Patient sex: M
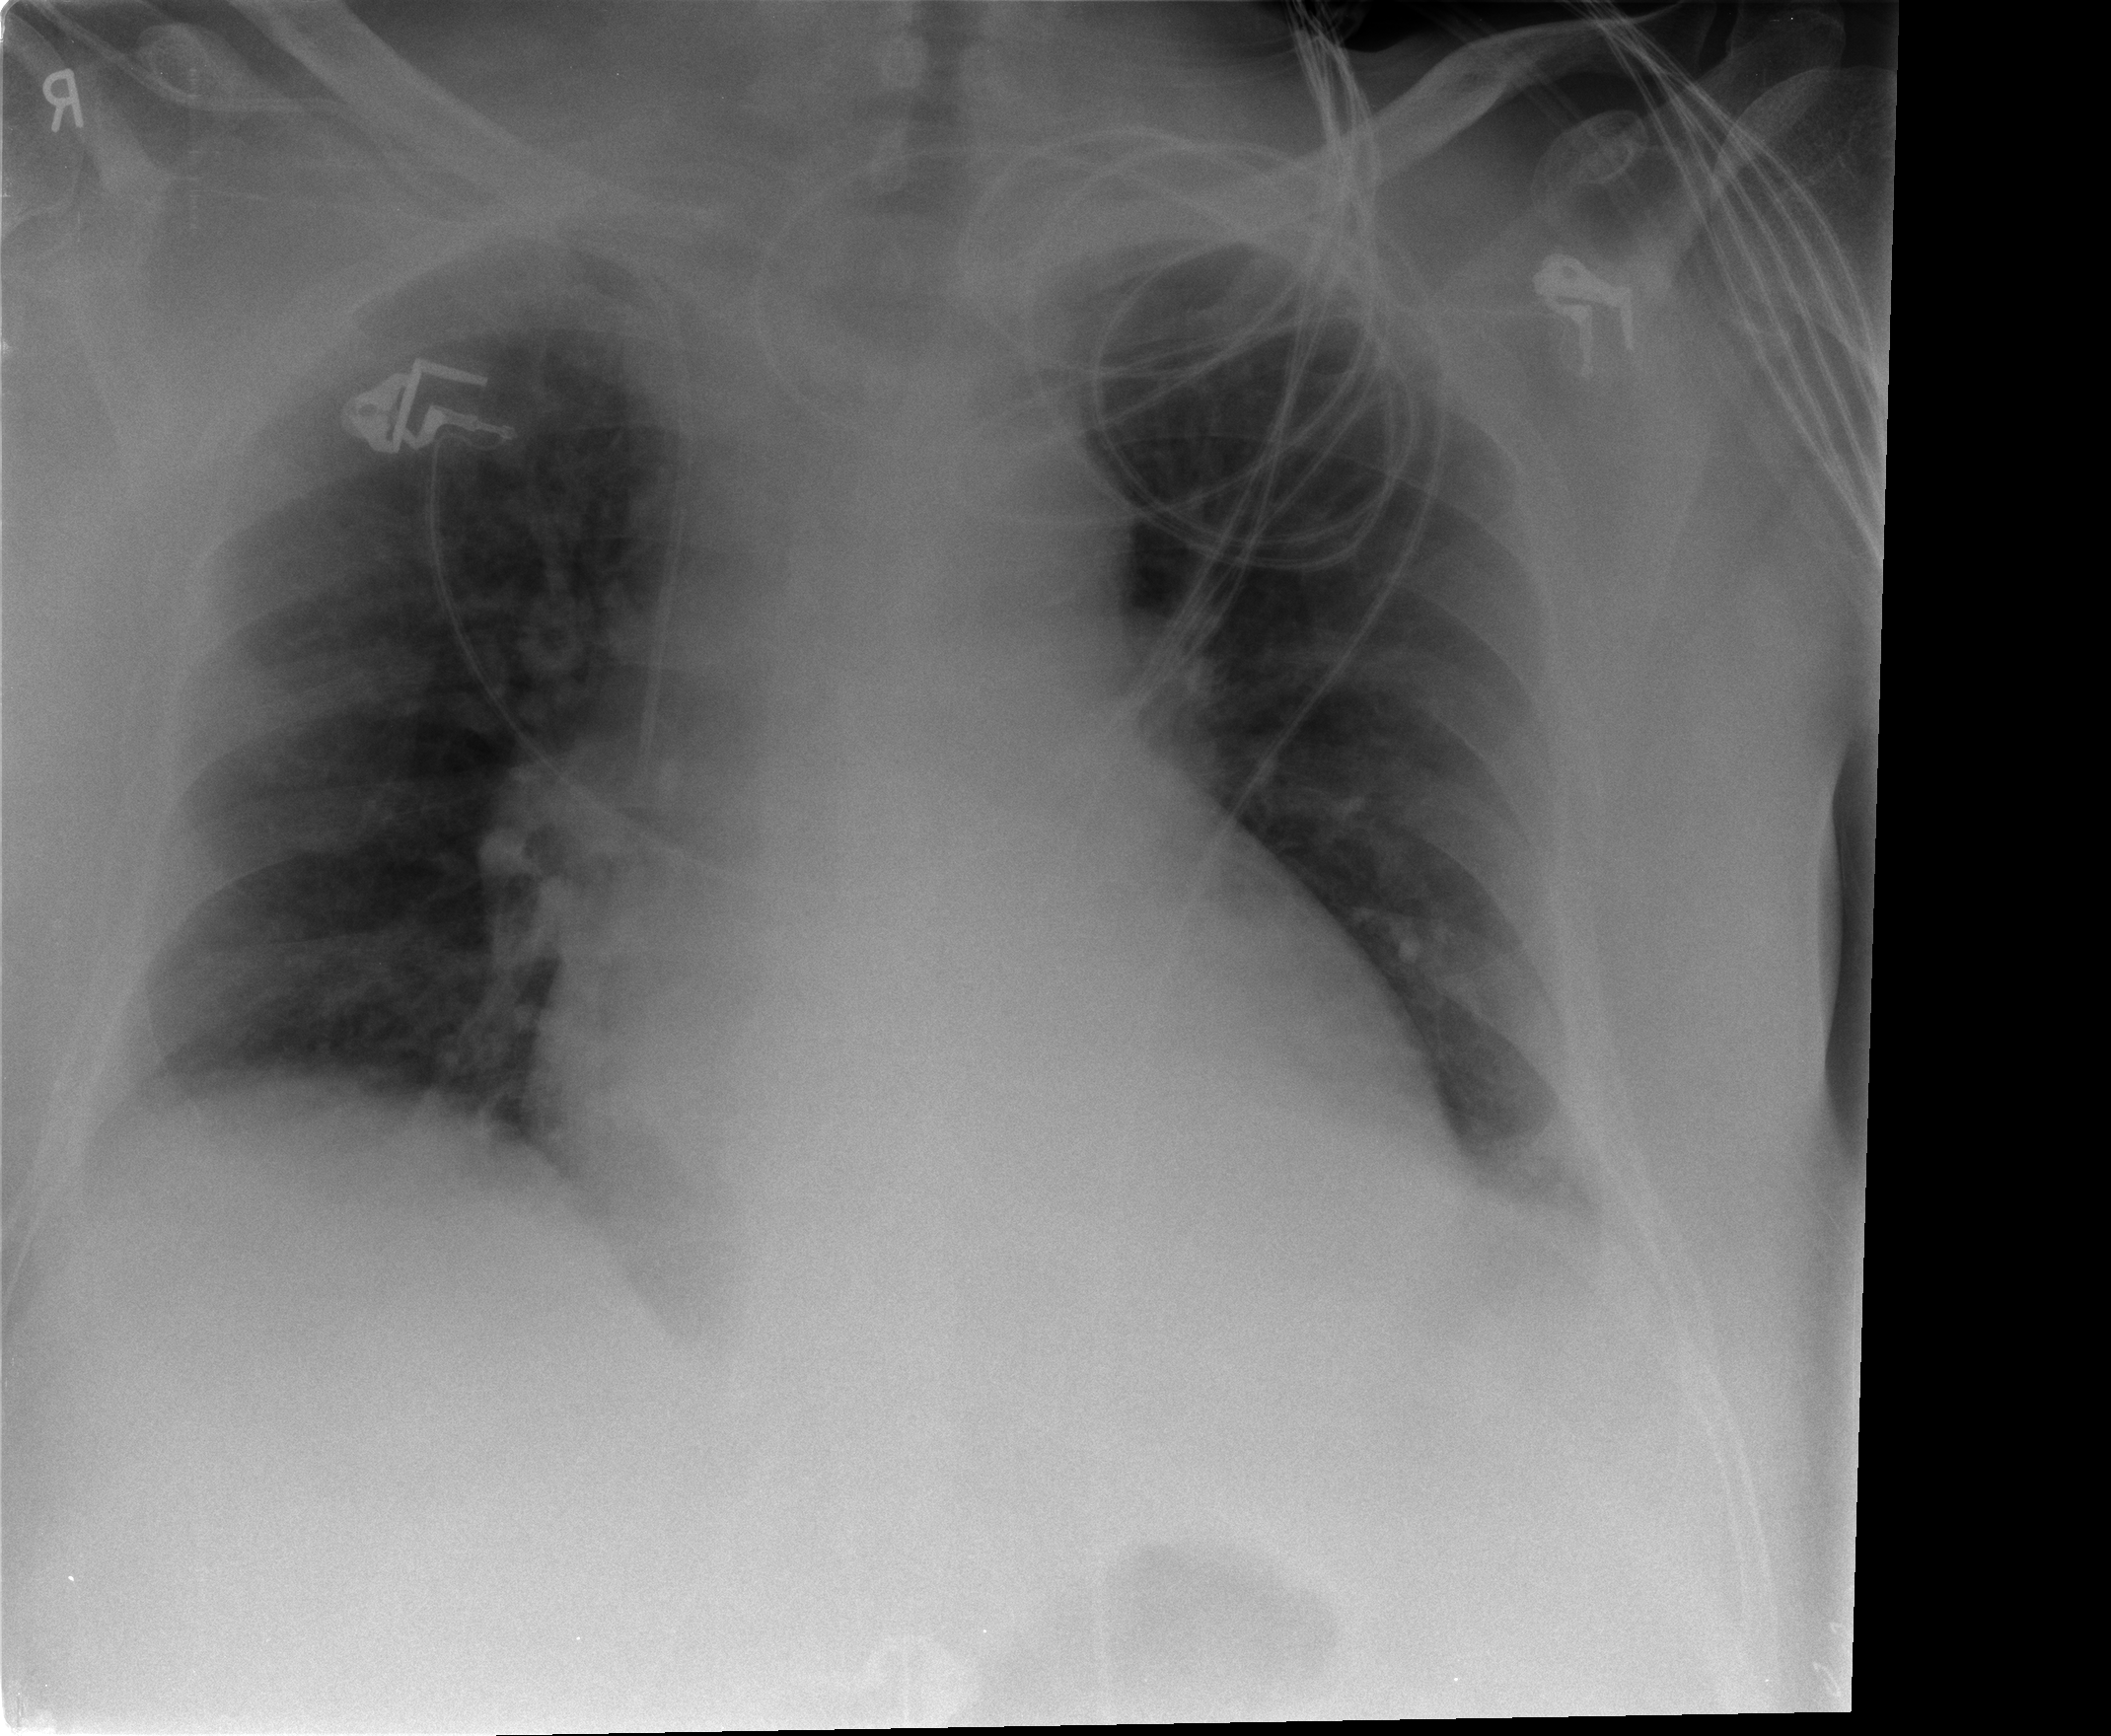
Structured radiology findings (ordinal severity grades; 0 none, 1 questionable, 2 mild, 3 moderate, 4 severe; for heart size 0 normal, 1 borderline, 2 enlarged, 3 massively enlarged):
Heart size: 2
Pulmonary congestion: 2
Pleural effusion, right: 1
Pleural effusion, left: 1
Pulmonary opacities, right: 0
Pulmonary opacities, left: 0
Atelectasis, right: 0
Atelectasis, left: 0